Interaction volume radius: 10 \u00c5
Interaction volume height: 45 \u00c5
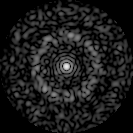
Disorder parameter: 0.8411